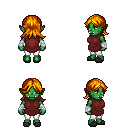
a pixel art fantasy rpg character, female body template, orc, green skin, maroon tunic, white pants, dark blonde loose hair, white cloth bandages, gray slippers, four views (front, back, left, right), 2x2 character sprite sheet, small pixel art, hard edges, no anti-aliasing